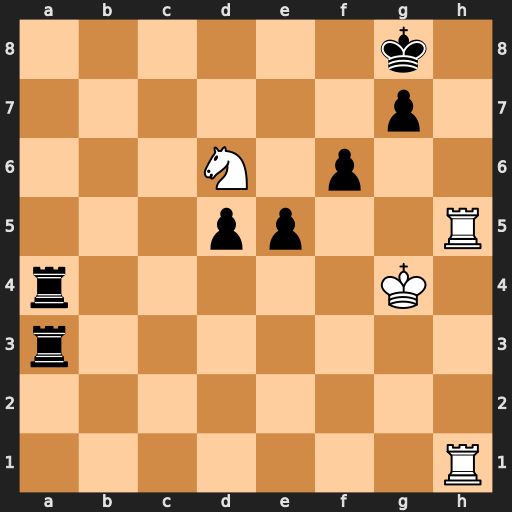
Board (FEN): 6k1/6p1/3N1p2/3pp2R/r5K1/r7/8/7R
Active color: w
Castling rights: -
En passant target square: -
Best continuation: Kf5 g6+ Kxg6